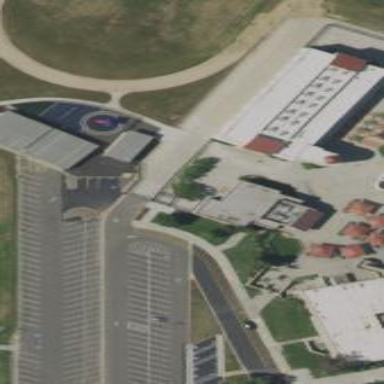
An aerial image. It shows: Parking area with surface.